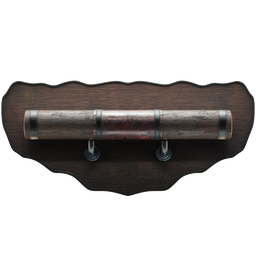
Label: decoration